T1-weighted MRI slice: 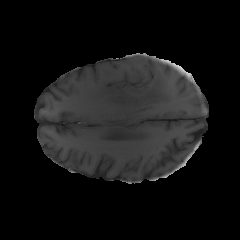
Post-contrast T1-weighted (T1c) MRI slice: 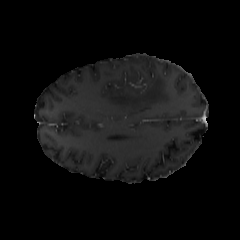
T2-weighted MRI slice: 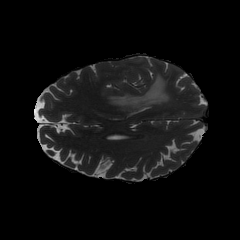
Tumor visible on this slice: yes